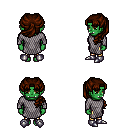
a pixel art fantasy rpg character, female body template, orc, green skin, chain mail, gold greaves, brown princess hairstyle, metal boots, four views (front, back, left, right), 2x2 character sprite sheet, small pixel art, hard edges, no anti-aliasing